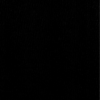
Label: dusty